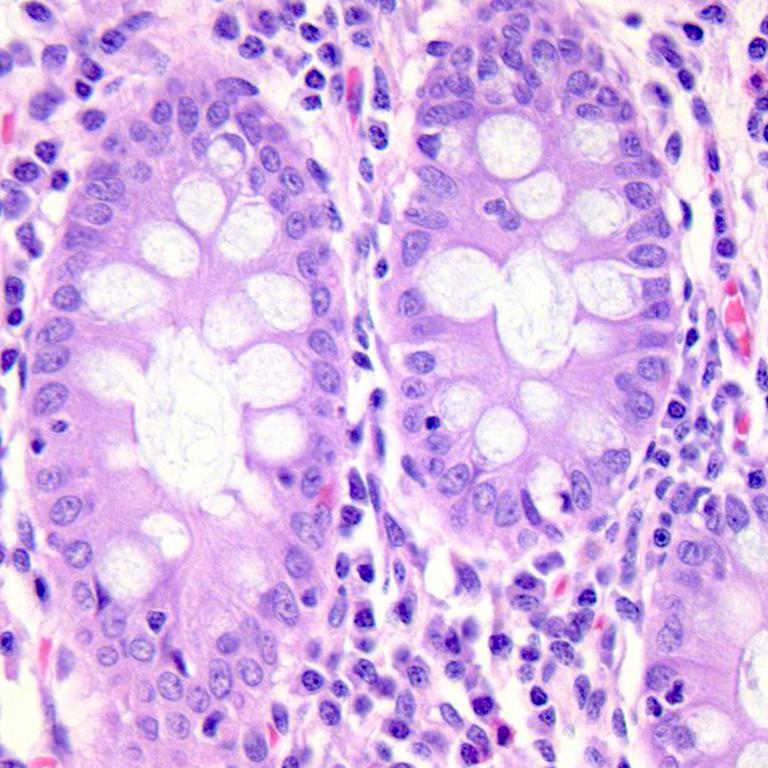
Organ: colon
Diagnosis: benign